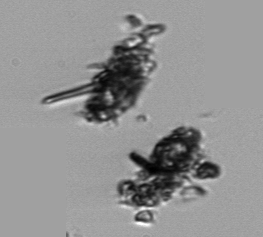
Label: Thalassiosira_TAG_external_detritus